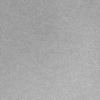
Label: dusty